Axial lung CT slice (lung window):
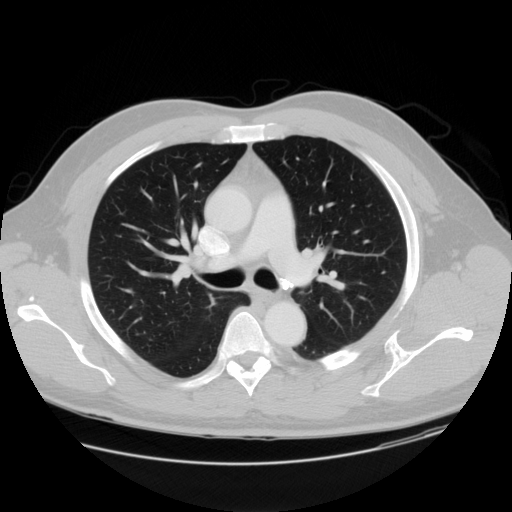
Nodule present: no